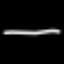
Label: line